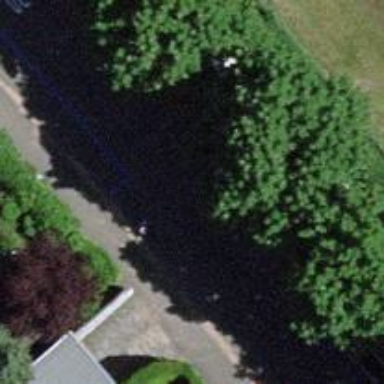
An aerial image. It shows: Footway with pebblestone surface.